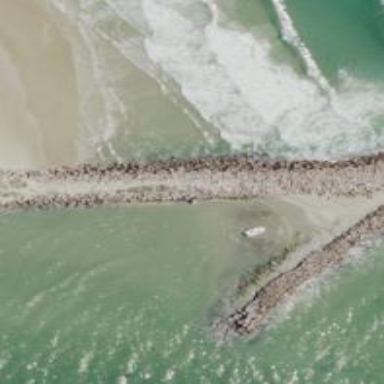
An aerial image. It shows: Breakwater structure.